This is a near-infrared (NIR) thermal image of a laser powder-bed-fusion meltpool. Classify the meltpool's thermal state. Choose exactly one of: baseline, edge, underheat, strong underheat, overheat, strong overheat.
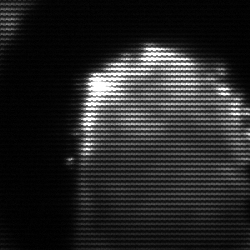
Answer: baseline